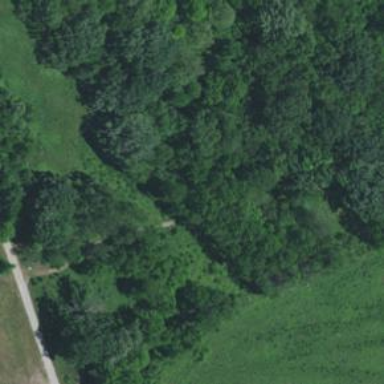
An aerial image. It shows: Path leading to bridge.